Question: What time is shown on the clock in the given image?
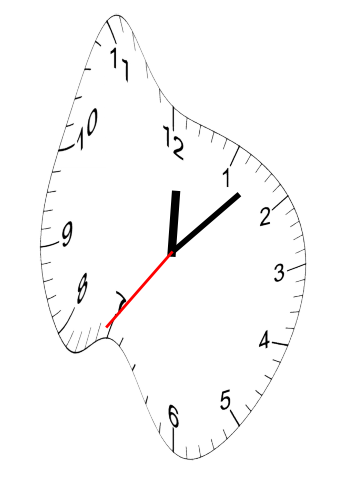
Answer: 12:07:36